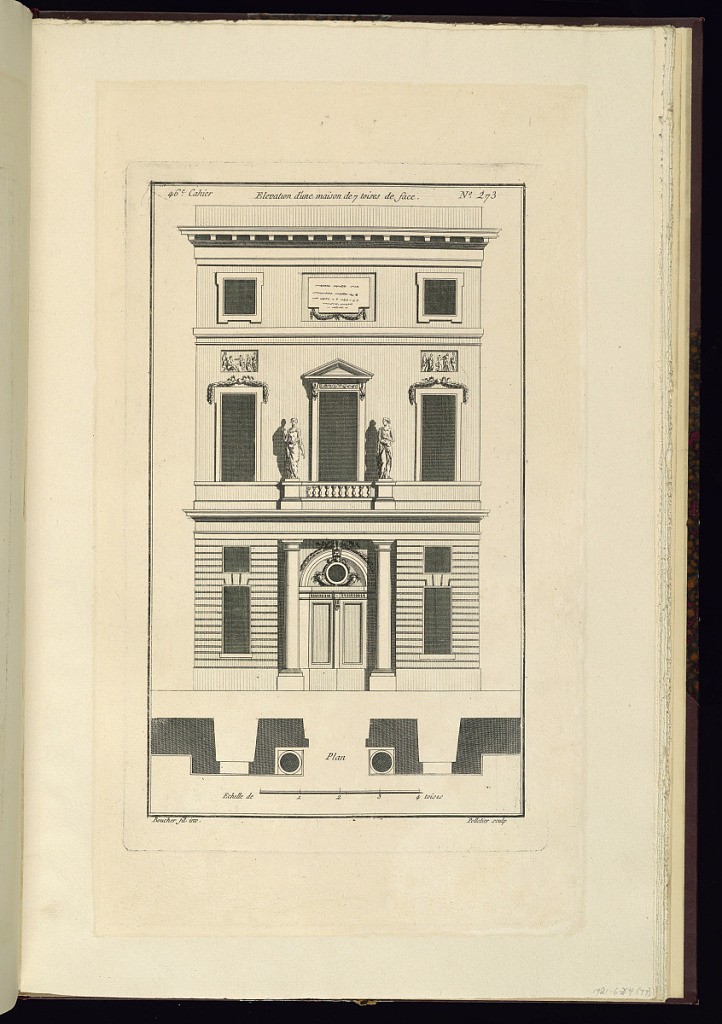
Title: Elevation d'une maison de 7 toises de face
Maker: Juste-François Boucher, French, 1736 – 1782
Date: ca. 1775
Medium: Engraving on off white laid paper
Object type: Print
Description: Elevation of a house of three floors decorated with pediment statues, columns, garlands, and bas reliefs. The house is described as 7 toises; 1 toise is the equivalent of about 3.799 square meters. The plate is signed.